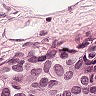
Metastatic tissue present: yes